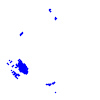
Particle: electron